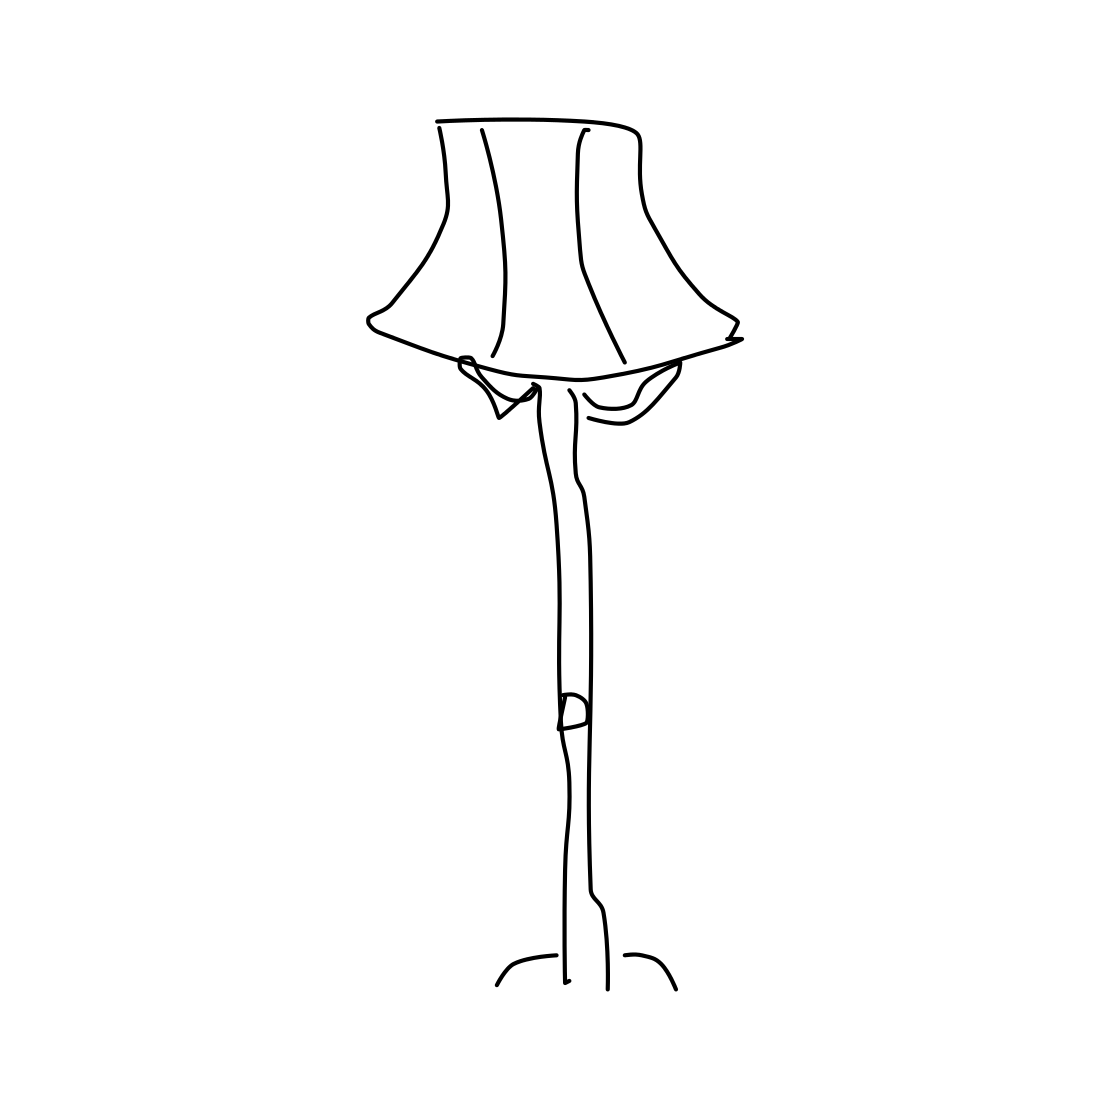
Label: floor lamp